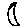
Label: moon